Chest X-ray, PA view. Patient: 57 years old, sex F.
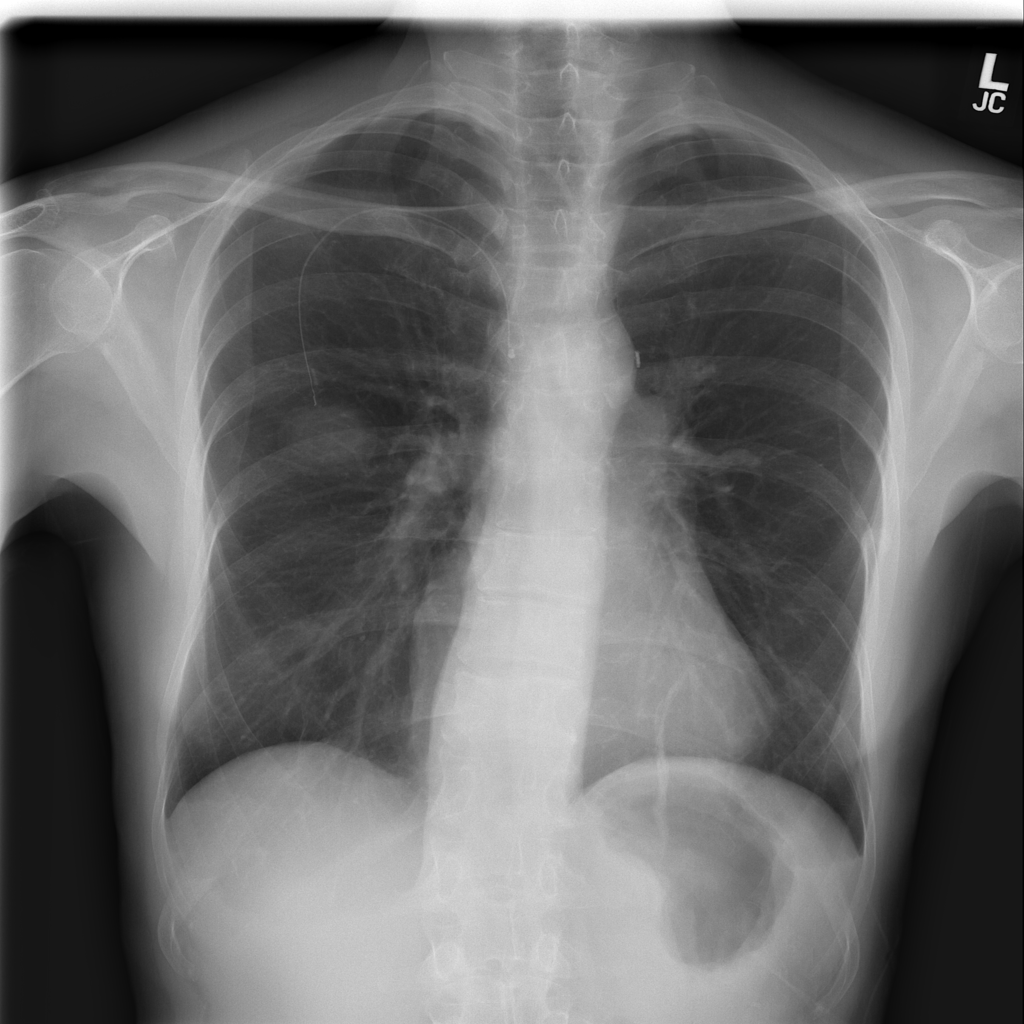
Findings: No Finding